Interaction volume radius: 5 \u00c5
Interaction volume height: 25 \u00c5
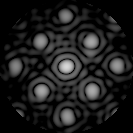
Disorder parameter: 0.1621